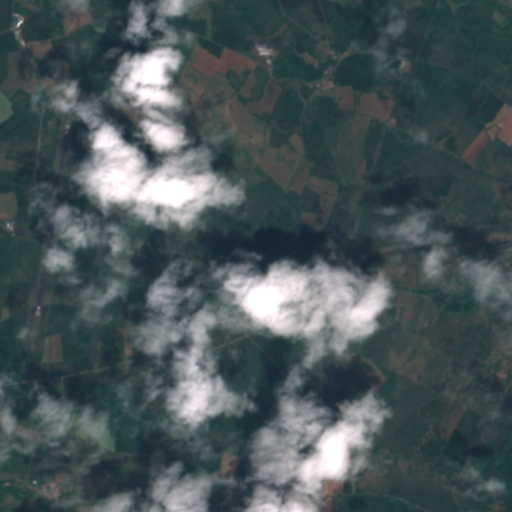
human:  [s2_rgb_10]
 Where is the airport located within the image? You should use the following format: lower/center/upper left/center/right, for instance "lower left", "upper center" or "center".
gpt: The airport is located in the left of the image.
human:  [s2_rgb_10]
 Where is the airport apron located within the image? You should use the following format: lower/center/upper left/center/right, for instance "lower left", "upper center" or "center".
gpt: The airport apron is located in the center left of the image.
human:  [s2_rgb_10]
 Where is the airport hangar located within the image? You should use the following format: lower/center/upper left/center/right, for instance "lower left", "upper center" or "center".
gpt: The airport hangar is located in the center left of the image.
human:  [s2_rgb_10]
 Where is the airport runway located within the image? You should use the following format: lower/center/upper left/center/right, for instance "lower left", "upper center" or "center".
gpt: The airport runway is located in the upper left of the image.
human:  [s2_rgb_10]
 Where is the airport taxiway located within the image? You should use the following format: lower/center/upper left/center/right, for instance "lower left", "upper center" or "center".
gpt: The airport taxiway is located in the center left of the image.
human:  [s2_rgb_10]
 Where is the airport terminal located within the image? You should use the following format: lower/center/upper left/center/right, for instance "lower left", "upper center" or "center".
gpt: The airport terminal is located in the center left of the image.
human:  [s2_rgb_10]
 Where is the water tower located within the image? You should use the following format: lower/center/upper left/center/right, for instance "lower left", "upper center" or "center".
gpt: The water tower is located in the lower center of the image.
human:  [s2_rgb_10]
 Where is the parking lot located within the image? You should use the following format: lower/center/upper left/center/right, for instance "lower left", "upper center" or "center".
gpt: There is no parking lot in the image.